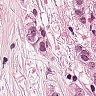
Metastatic tissue present: yes